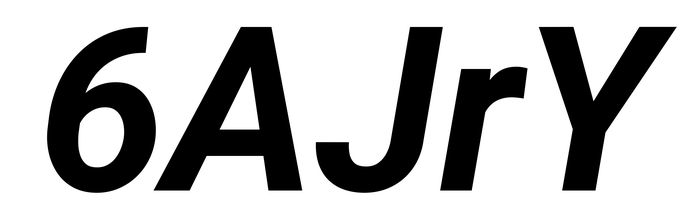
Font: Roboto-Italic_Bold_Italic